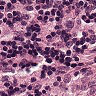
Metastatic tissue present: no